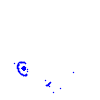
Particle: pion